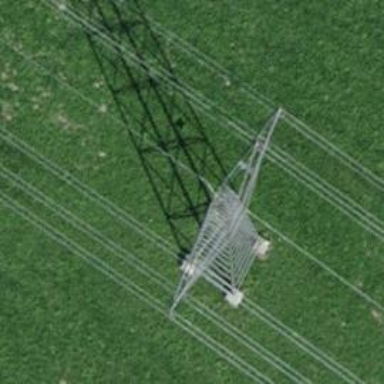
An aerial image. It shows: Power tower.